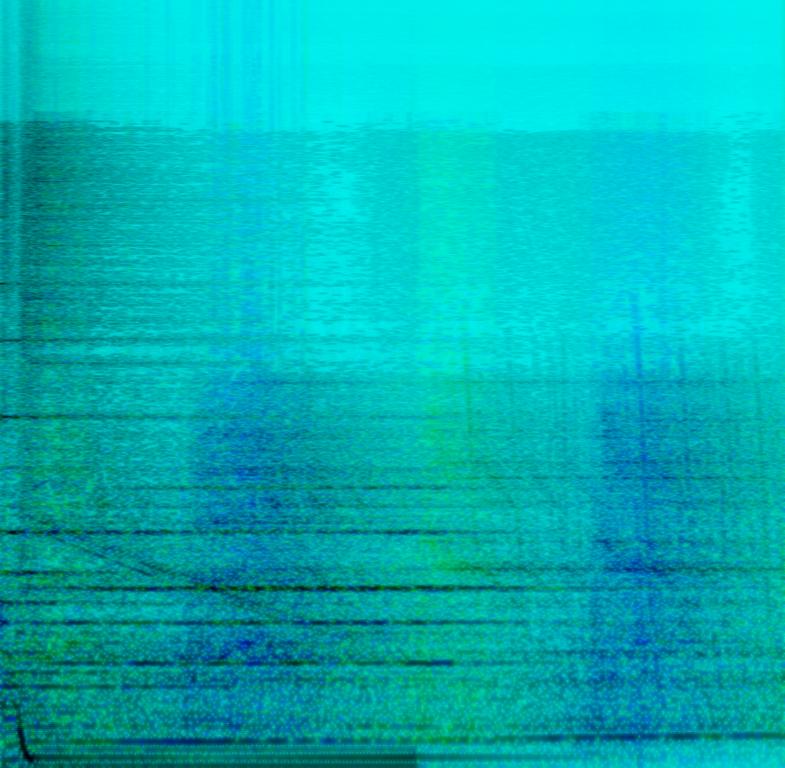
The low quality recording features a wide filtered, reverberant laser synth, punchy kick layered with energetic crash cymbal and synth pad chord. It sounds suspenseful, intense and weird.